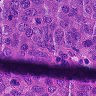
Metastatic tissue present: yes